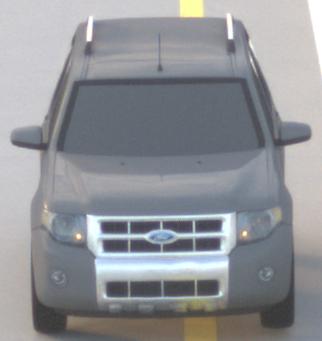
Make: Ford
Model: Escape Hybrid
Detailed model: -
Model produced from: 2004
Model produced until: 2012
Doors: 5
Color: gray
Road condition: dry road
Daytime: sunrise or sunset
Contrast: low contrast